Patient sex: M
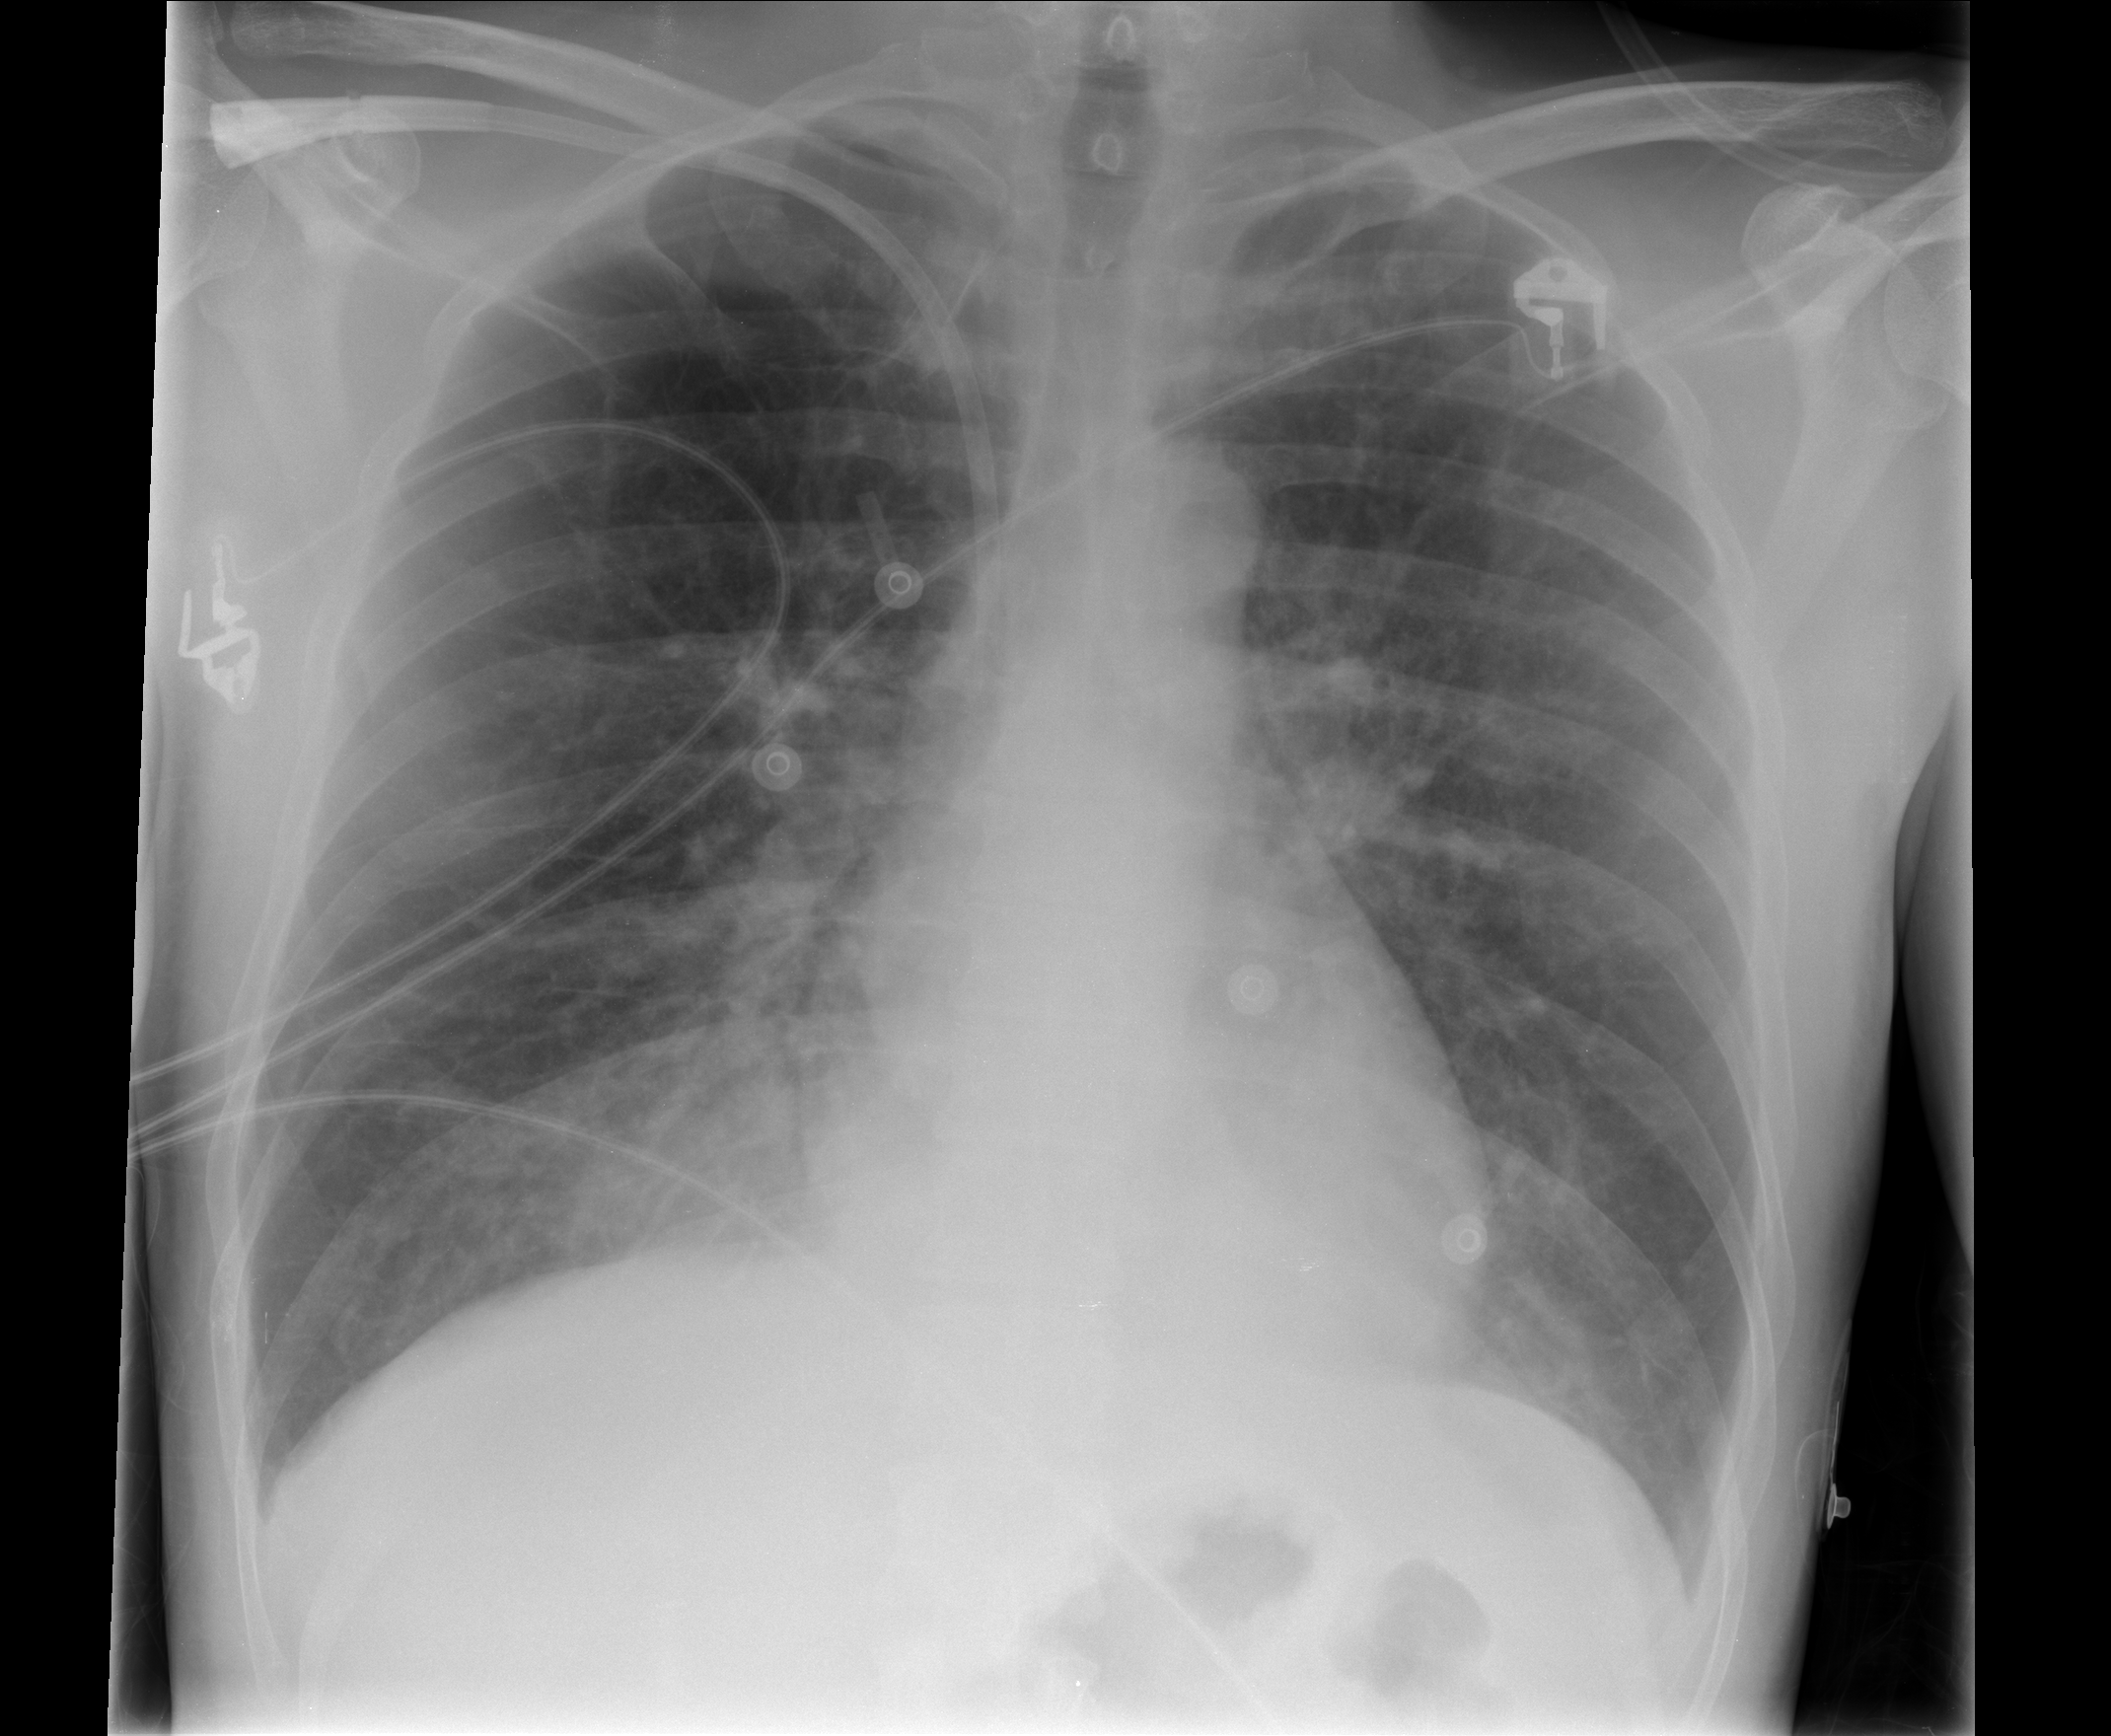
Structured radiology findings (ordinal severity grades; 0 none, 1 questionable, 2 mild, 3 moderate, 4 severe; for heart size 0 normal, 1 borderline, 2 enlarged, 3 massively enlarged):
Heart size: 0
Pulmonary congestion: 2
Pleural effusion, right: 0
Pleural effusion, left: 0
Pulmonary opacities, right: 2
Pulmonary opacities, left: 2
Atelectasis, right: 2
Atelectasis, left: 2